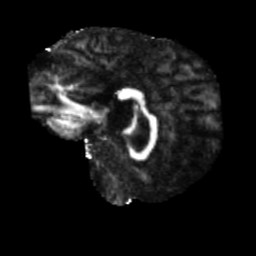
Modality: FA
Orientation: sagittal
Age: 47
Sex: male
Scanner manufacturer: siemens
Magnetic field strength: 3 T
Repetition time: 5.47 s
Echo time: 0.0854 s